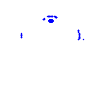
Particle: pion